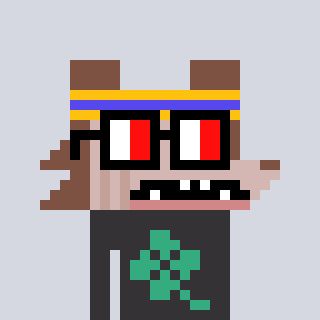
a pixel art character with square glasses with black frames and red eyes, a werewolf-shaped head and a grayscale-colored body on a cool background